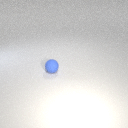
small blue rubber sphere